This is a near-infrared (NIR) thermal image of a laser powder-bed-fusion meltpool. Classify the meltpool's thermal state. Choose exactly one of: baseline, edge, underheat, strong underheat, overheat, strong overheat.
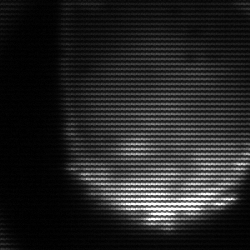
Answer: edge